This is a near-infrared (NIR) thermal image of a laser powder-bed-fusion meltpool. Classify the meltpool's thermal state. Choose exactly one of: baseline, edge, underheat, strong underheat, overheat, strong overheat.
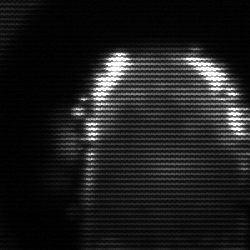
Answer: baseline